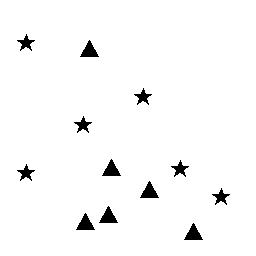
Squares: 0
Triangles: 6
Stars: 6
Total shapes: 12